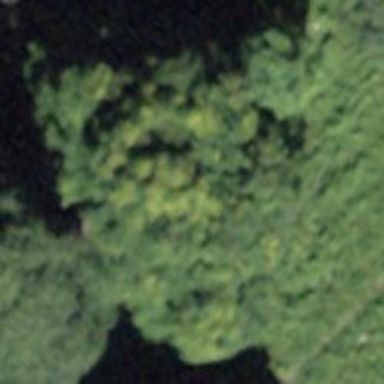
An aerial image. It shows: Row of trees in natural setting.